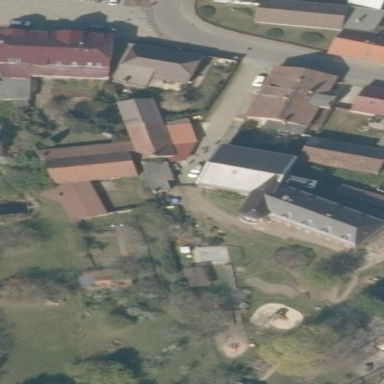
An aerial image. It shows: Kindergarten building.